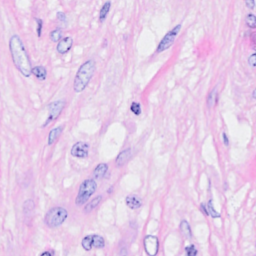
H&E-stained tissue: Breast